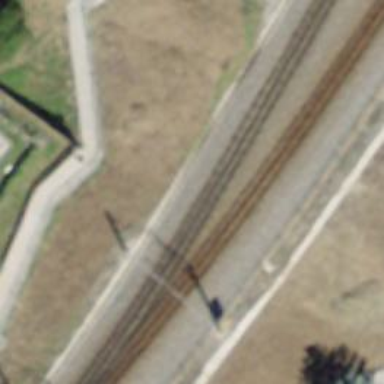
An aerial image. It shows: Narrow-gauge railway track with 1 electrified contact line.